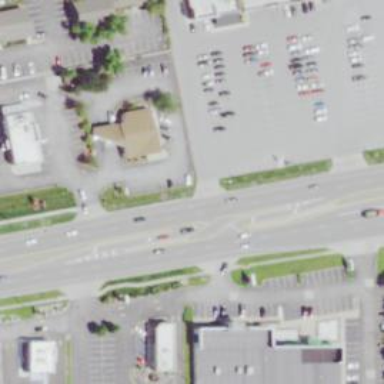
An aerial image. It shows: Asphalt road with primary link designation.